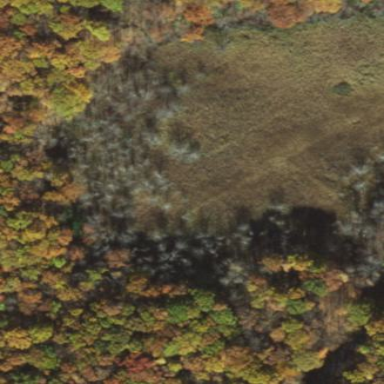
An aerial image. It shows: Swamp in wetland area.